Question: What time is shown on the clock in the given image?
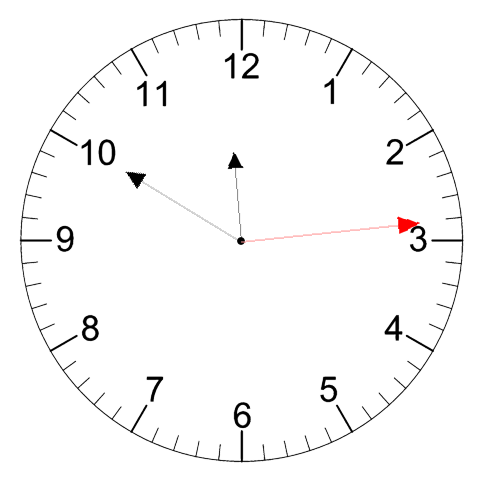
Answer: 11:50:14